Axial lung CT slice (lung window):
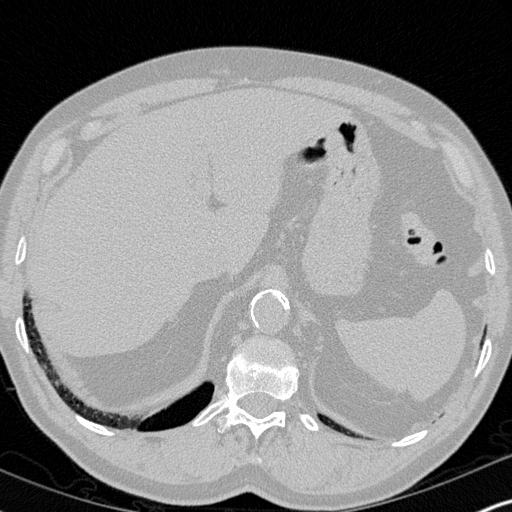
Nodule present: no